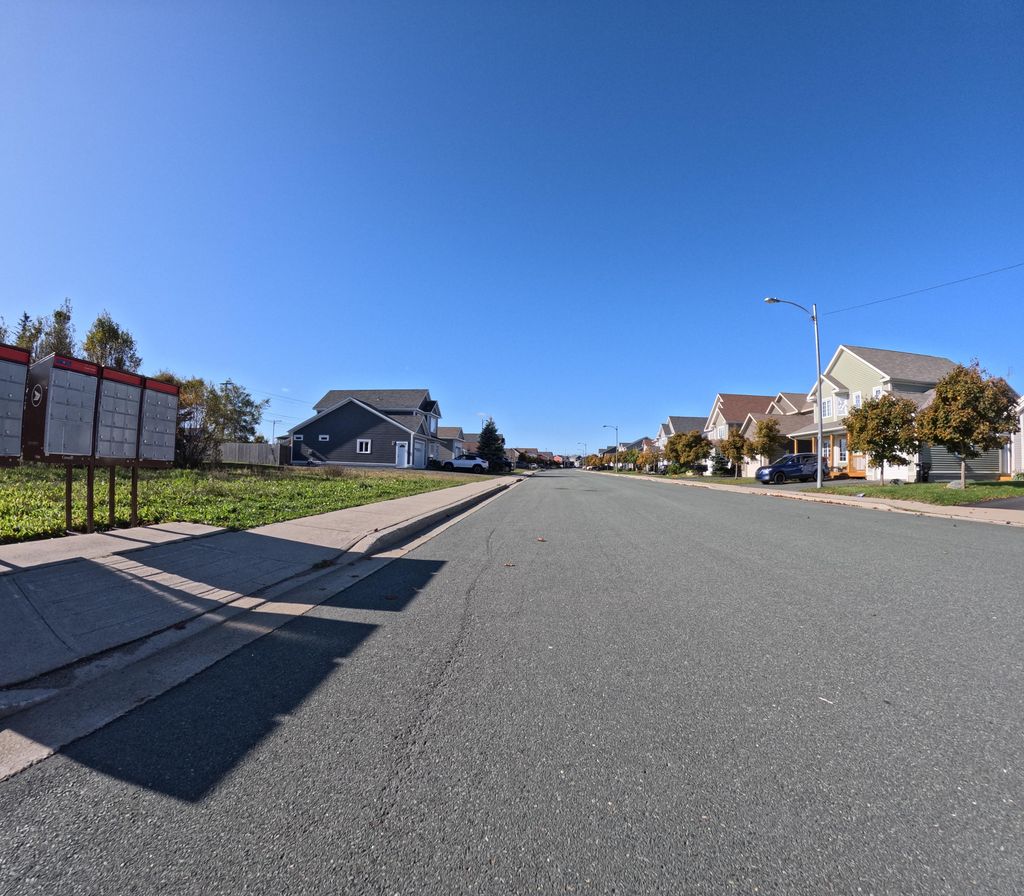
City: st_johns